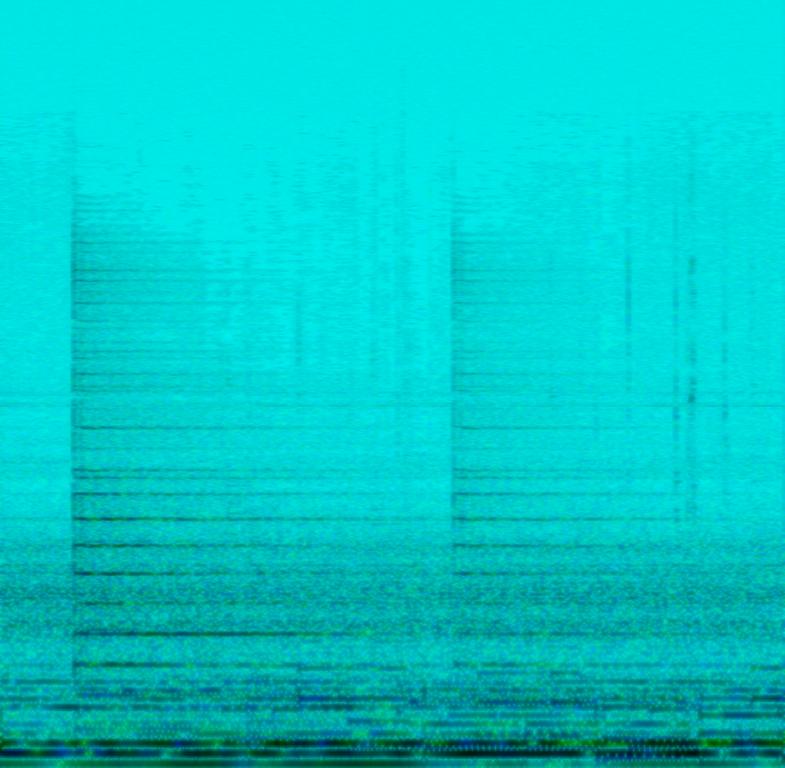
The low quality recording features a wide dark synth pad, metal guitar strings squeaking sound effects, creepy church bells and synth bass with a phaser effect on. It sounds dark, suspenseful and intense - like something you would hear in horror movies.